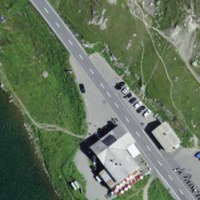
EUNIS habitat code: 31
Species observed at this site:
Rhododendron ferrugineum
Saxifraga bryoides
Spinus spinus
Euchalcia variabilis
Silene acaulis
Botrychium lunaria
Tussilago farfara
Saxifraga moschata
Periparus ater
Kalmia procumbens
Salix serpillifolia
Silene dioica
Achillea nana
Mamestra brassicae
Primula hirsuta
Motacilla alba
Androsace alpina
Sibbaldia procumbens
Oenanthe oenanthe
Oxyria digyna
Prunella modularis
Salix herbacea
Lagopus muta
Syngrapha ain
Campanula barbata
Carduelis citrinella
Huperzia selago
Hyles gallii
Anas platyrhynchos
Saxifraga mutata
Carduus personata
Rumex alpinus
Anaplectoides prasina
Marmota marmota
Oreojuncus trifidus
Juncus jacquinii
Vaccinium myrtillus
Vaccinium vitis-idaea
Phoenicurus ochruros
Corvus corax
Saxifraga androsacea
Chersotis cuprea
Pyrrhocorax graculus
Saxifraga oppositifolia
Nardus stricta
Melanchra persicariae
Mythimna unipuncta
Anthus spinoletta
Anthus pratensis
Calluna vulgaris
Nucifraga caryocatactes
Saxicola rubicola
Phyteuma orbiculare
Luzula pilosa
Motacilla cinerea
Salix retusa
Linaria cannabina
Montifringilla nivalis
Turdus torquatus
Ptyonoprogne rupestris
Xestia ashworthii